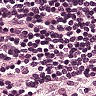
Metastatic tissue present: no